Interaction volume radius: 5 \u00c5
Interaction volume height: 25 \u00c5
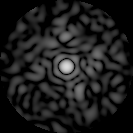
Disorder parameter: 0.8403